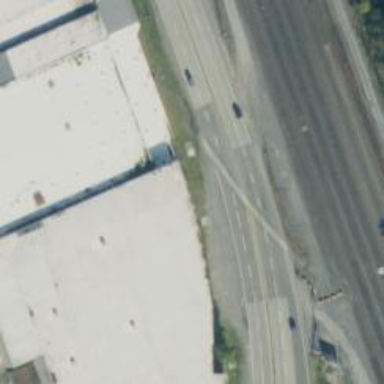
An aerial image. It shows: Trunk link highway.